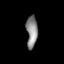
Tissue: prostate
Cell type: T cells
Senescence score: 0.2838
Nuclear area (px): 346
Mean DAPI intensity: 139.936